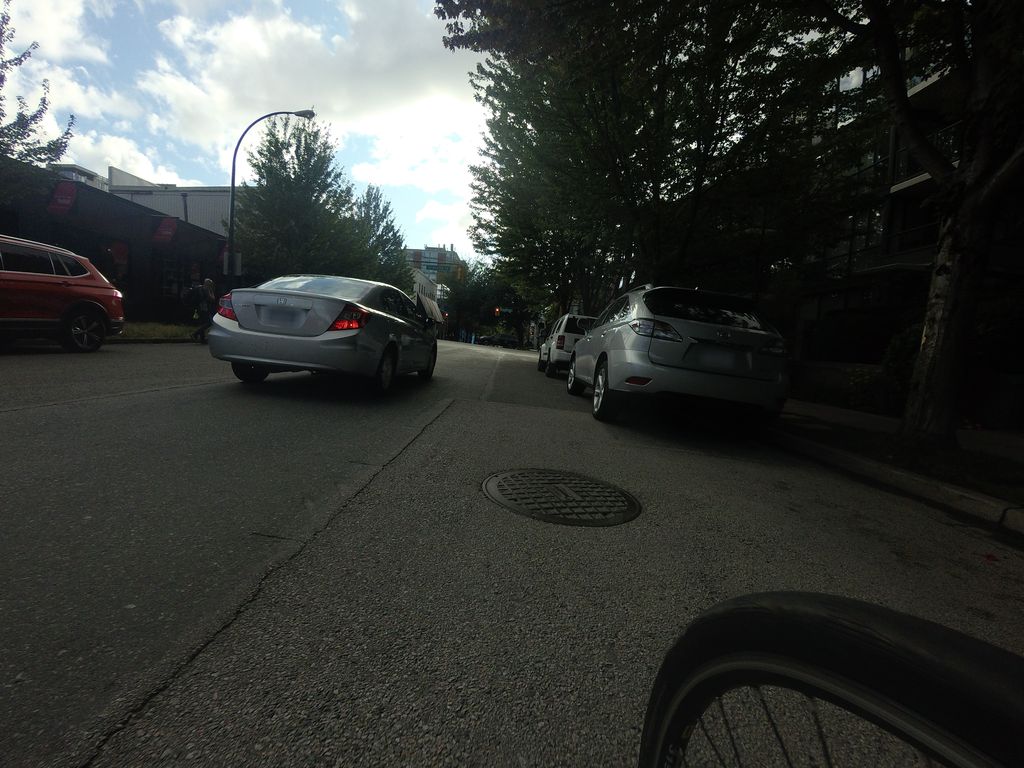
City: vancouver